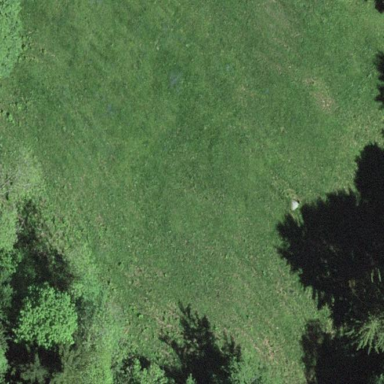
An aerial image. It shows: Beautiful meadow.